五年级 · 立体几何学
如图, 一个长 3 厘米、宽和高都是 2 厘米的长方体, 从中取下一个棱长 1 厘米的小正方体, 它的表面积（），体积（）。

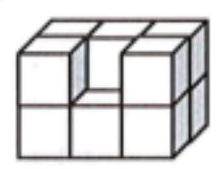
A. 变小; 变大
B. 不变; 变小
C. 变大; 变小
D. 不能确定

答案: C
解析: 解$\mathrm{C}$

【分析】从长方体上取下一个小正方体, 缺失了两个面的面积, 但凹下去的图形有四个面的面积, 与之前长方体的表面积比较, 多了两个面的面积, 所以表面积变大了。组合体的体积是用长方体的体积减去取走的小正方体的体积, 所以组合体的体积与之前长方体的体积比较, 体积减小了; 据此解答。

【详解】根据分析得, 一个长 3 厘米、宽和高都是 2 厘米的长方体, 从中取下一个棱长 1 厘米的小正方体, 它的表面积变大, 体积变小。

故答案为: $\mathrm{C}$

【点睛】此题的解题关键是弄清立体图形切拼后表面积和体积的变化情况。